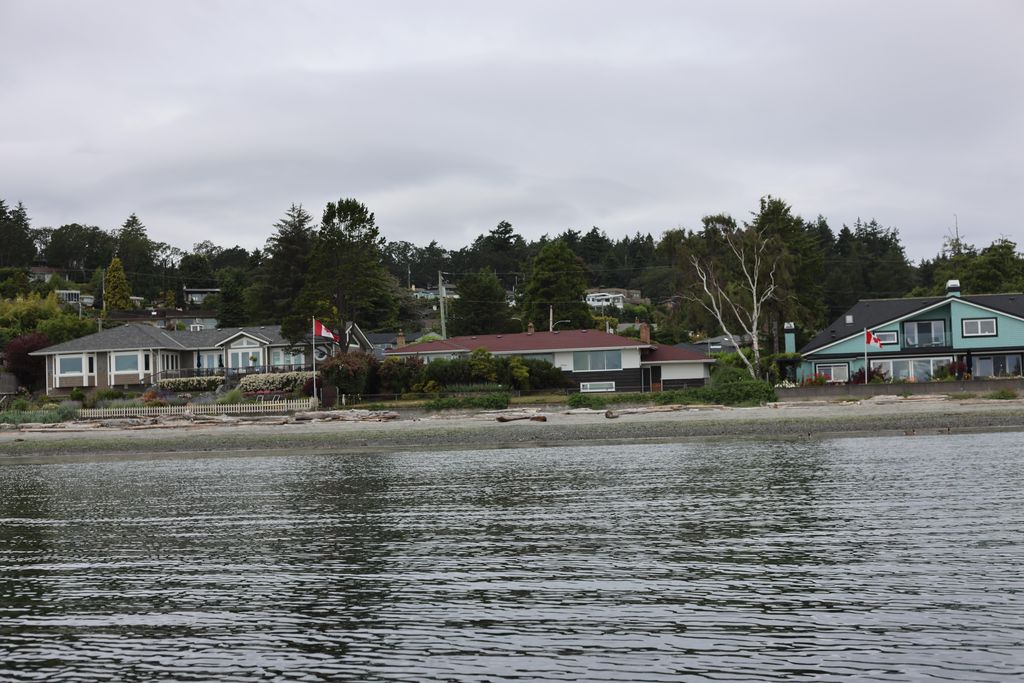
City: victoria